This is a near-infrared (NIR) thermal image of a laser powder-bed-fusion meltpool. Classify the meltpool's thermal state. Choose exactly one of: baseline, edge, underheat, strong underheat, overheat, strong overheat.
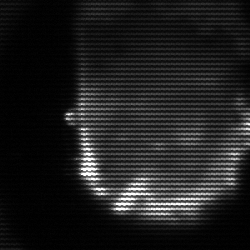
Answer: baseline